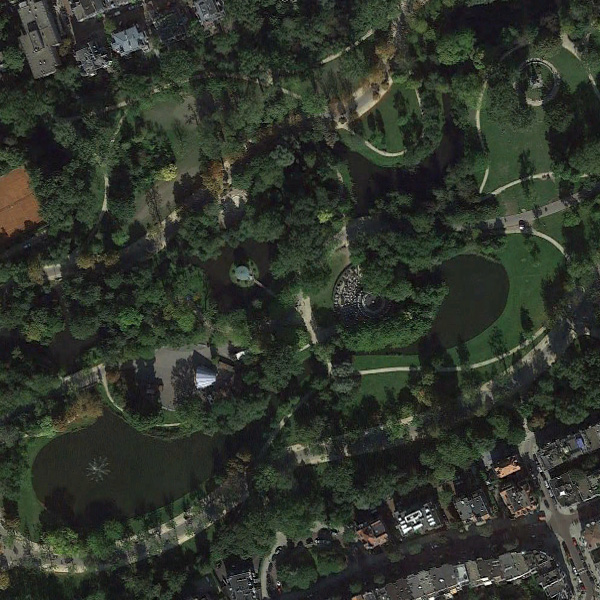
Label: Park